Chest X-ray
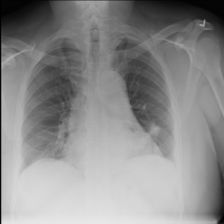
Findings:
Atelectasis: negative
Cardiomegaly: negative
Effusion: negative
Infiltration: negative
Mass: negative
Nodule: negative
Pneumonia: negative
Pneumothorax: negative
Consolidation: negative
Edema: negative
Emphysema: negative
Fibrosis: negative
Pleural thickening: negative
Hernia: negative